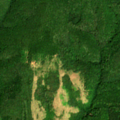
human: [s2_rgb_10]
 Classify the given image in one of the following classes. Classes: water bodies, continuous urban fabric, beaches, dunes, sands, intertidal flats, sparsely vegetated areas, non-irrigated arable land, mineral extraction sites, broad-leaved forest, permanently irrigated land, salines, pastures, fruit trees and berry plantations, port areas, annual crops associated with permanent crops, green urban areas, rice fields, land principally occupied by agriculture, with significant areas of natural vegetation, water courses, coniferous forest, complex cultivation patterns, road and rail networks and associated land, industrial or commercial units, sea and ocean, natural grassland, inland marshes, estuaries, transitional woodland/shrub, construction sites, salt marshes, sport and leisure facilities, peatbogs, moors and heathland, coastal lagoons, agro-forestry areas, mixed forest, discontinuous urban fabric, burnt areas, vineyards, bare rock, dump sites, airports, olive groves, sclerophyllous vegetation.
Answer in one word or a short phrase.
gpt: broad-leaved forest, mixed forest, transitional woodland/shrub